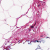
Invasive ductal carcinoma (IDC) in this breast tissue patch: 0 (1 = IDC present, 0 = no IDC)